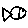
Label: fish